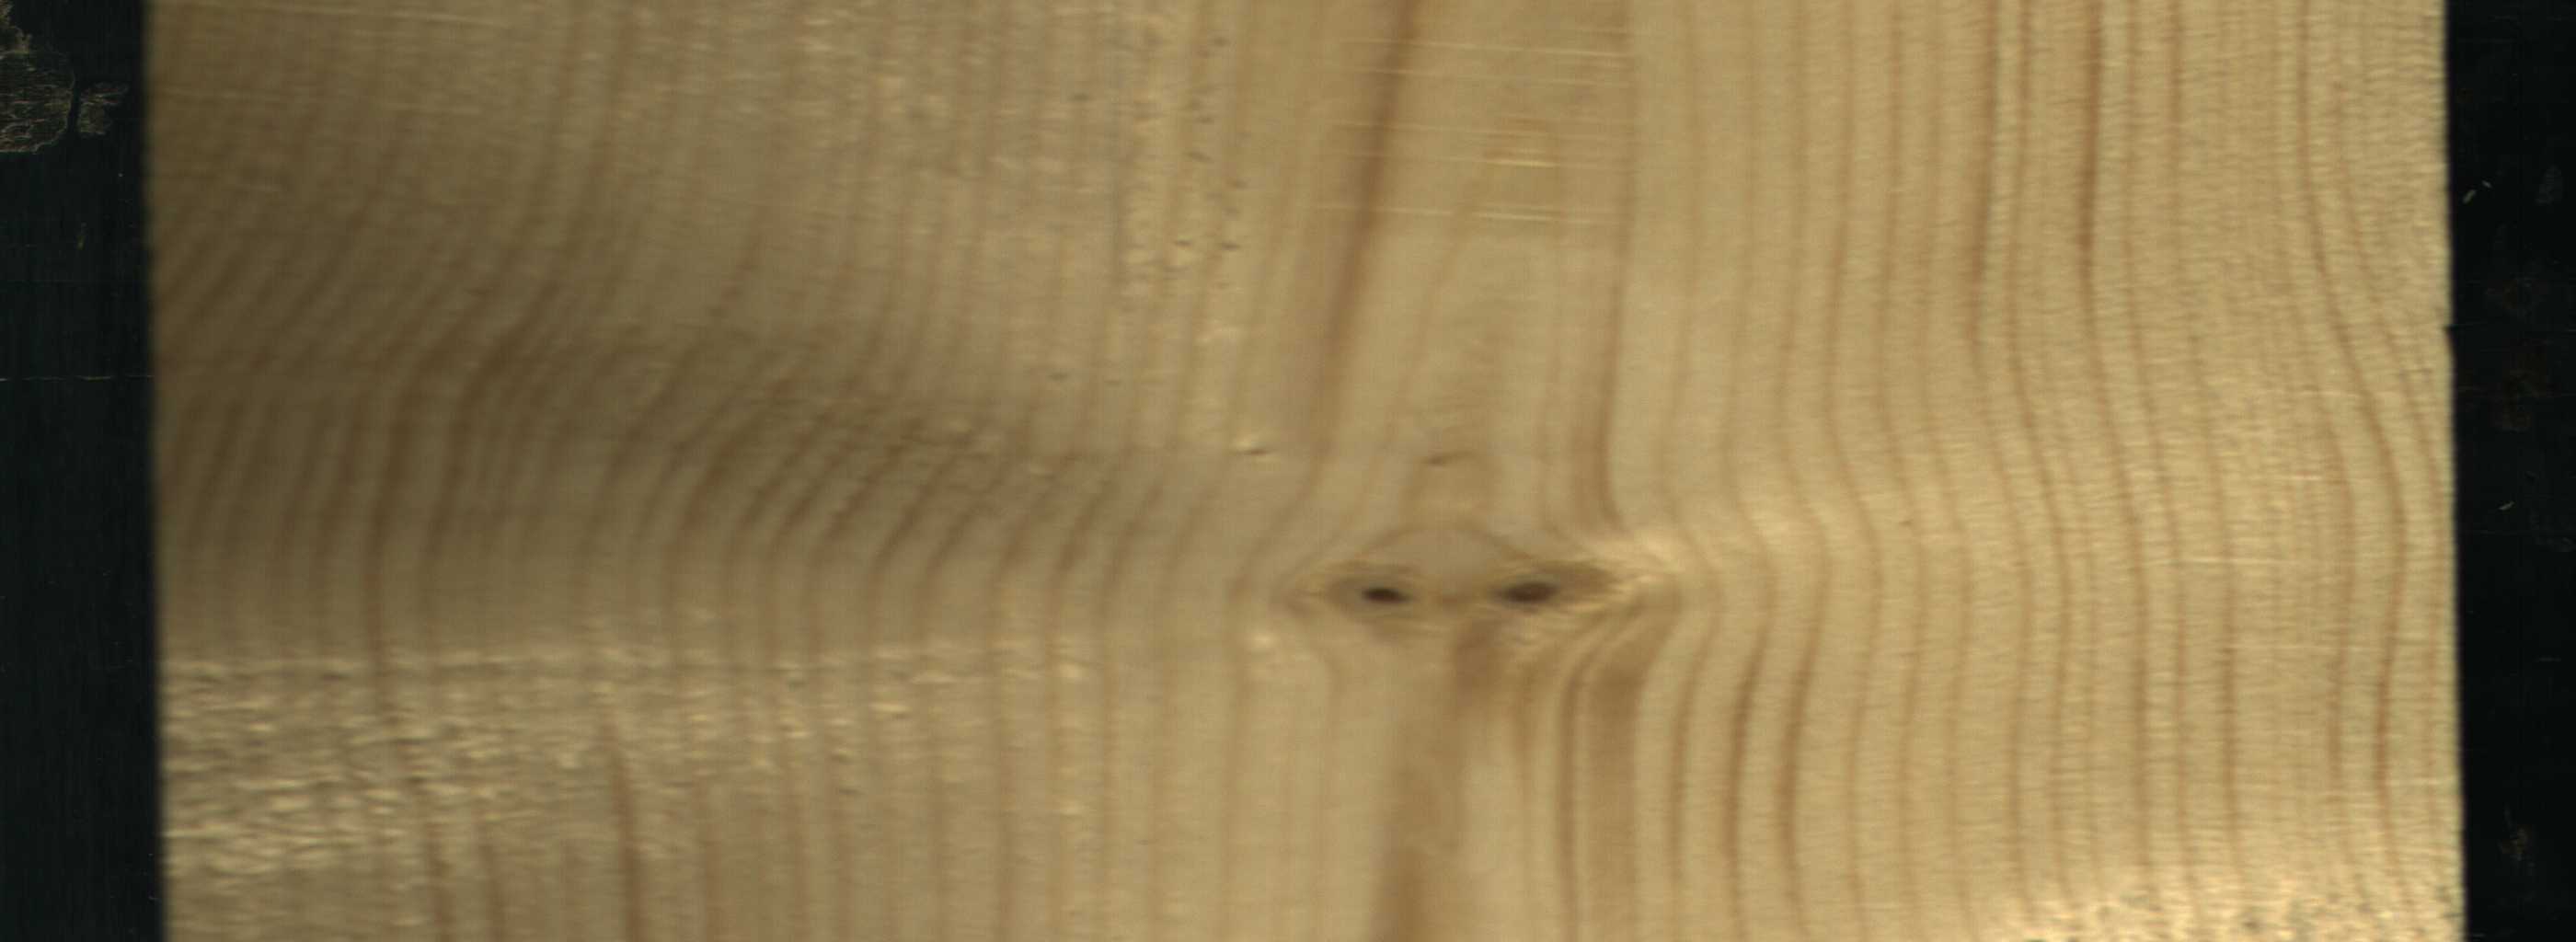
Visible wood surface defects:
Live_Knot
Live_Knot